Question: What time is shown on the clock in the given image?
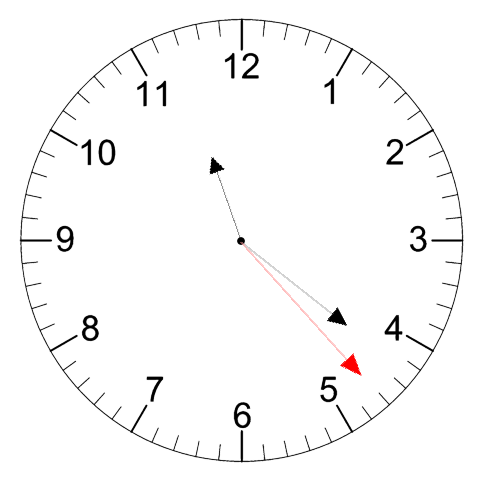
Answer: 11:21:23